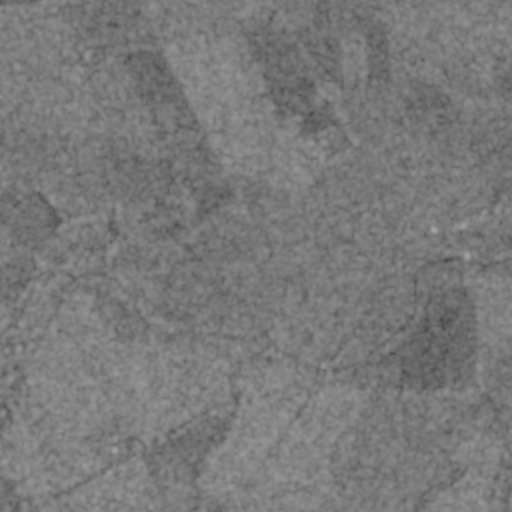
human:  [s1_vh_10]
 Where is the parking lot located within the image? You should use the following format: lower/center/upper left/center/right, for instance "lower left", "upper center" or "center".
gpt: The parking lot is located in the center right of the image.
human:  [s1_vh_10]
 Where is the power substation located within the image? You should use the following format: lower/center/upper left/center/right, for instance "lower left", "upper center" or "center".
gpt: The power substation is located in the center right of the image.
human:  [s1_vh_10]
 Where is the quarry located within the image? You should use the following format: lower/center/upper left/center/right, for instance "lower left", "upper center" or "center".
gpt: The quarry is located in the center left of the image.
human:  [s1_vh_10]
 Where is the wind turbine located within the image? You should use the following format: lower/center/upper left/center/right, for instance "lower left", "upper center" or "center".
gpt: The wind turbine is located in the upper left of the image.
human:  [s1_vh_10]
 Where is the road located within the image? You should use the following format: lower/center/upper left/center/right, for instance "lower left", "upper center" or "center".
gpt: There is no road in the image.

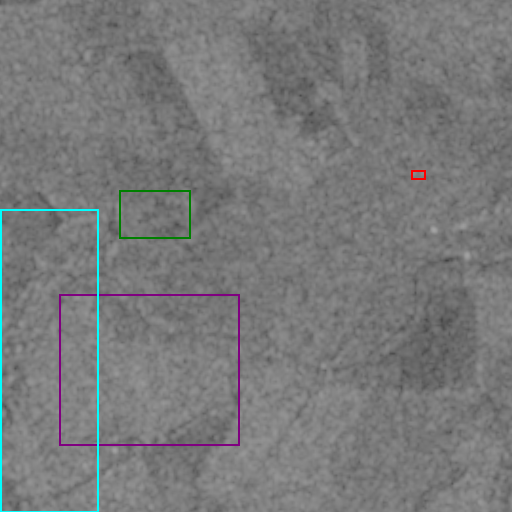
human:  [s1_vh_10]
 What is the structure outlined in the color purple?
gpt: The structure outlined in purple is a crop field.
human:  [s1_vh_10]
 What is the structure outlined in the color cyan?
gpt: The structure outlined in cyan is a park.
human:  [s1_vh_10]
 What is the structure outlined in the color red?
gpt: The structure outlined in red is a power substation.
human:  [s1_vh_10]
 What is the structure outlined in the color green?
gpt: The structure outlined in green is a quarry.
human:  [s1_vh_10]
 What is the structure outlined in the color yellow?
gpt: There is no yellow outline.